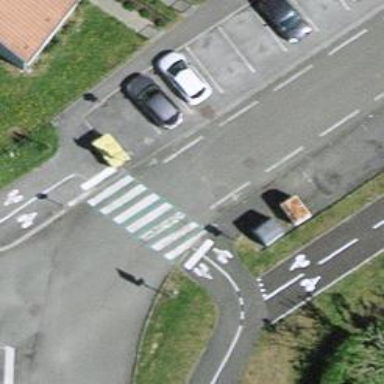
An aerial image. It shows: Zebra crossing for pedestrians.